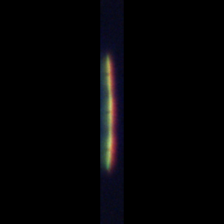
Taxon: Psuedo-nitzschia
Group: Diatoms